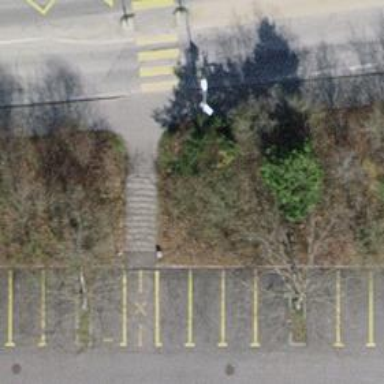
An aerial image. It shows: Concrete steps.